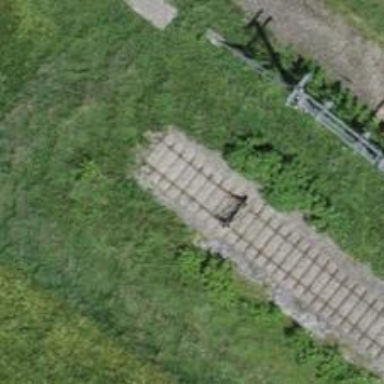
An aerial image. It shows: Single-track spur railway line.